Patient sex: M
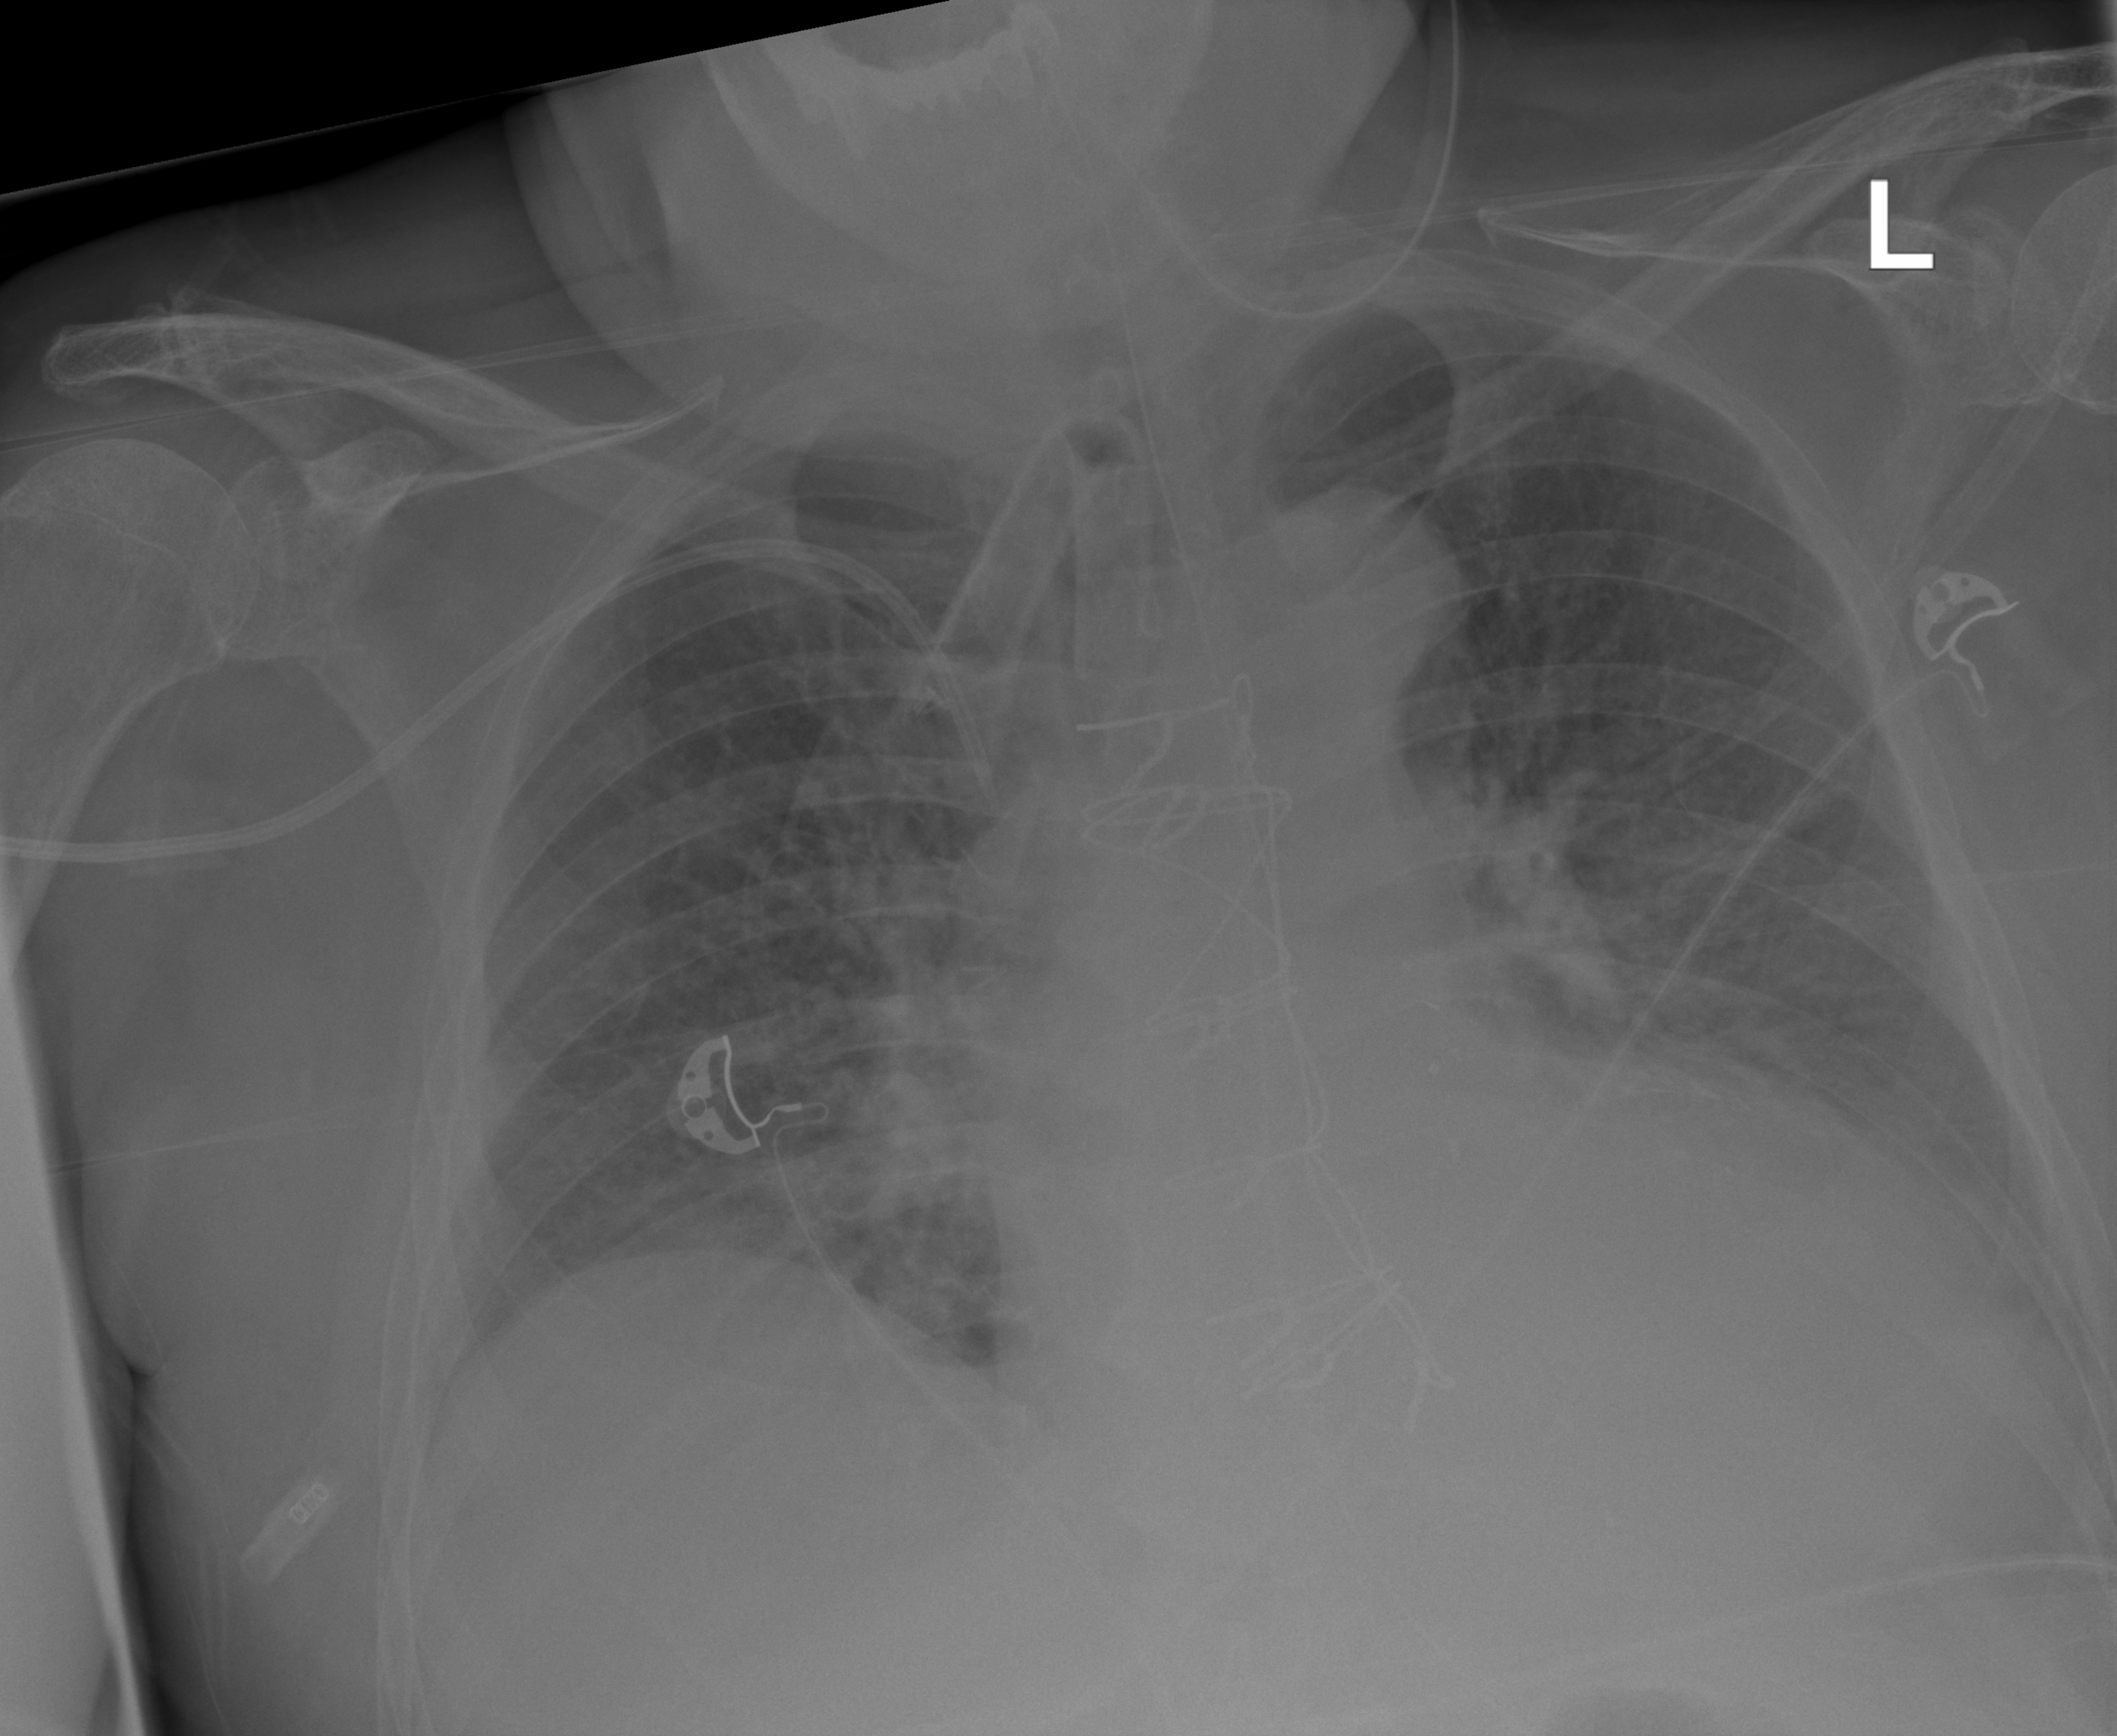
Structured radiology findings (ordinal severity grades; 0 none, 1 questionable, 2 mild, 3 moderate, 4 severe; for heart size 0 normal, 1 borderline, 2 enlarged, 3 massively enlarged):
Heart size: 2
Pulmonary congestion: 2
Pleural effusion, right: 0
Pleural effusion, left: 2
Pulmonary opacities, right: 2
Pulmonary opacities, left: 2
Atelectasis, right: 2
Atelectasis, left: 2